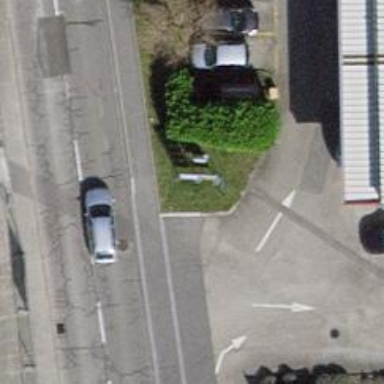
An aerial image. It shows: Bus stop with platform for public transport.